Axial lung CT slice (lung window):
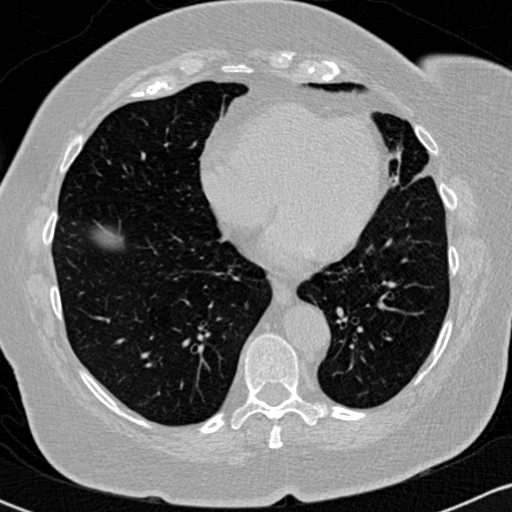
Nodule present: no